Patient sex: M
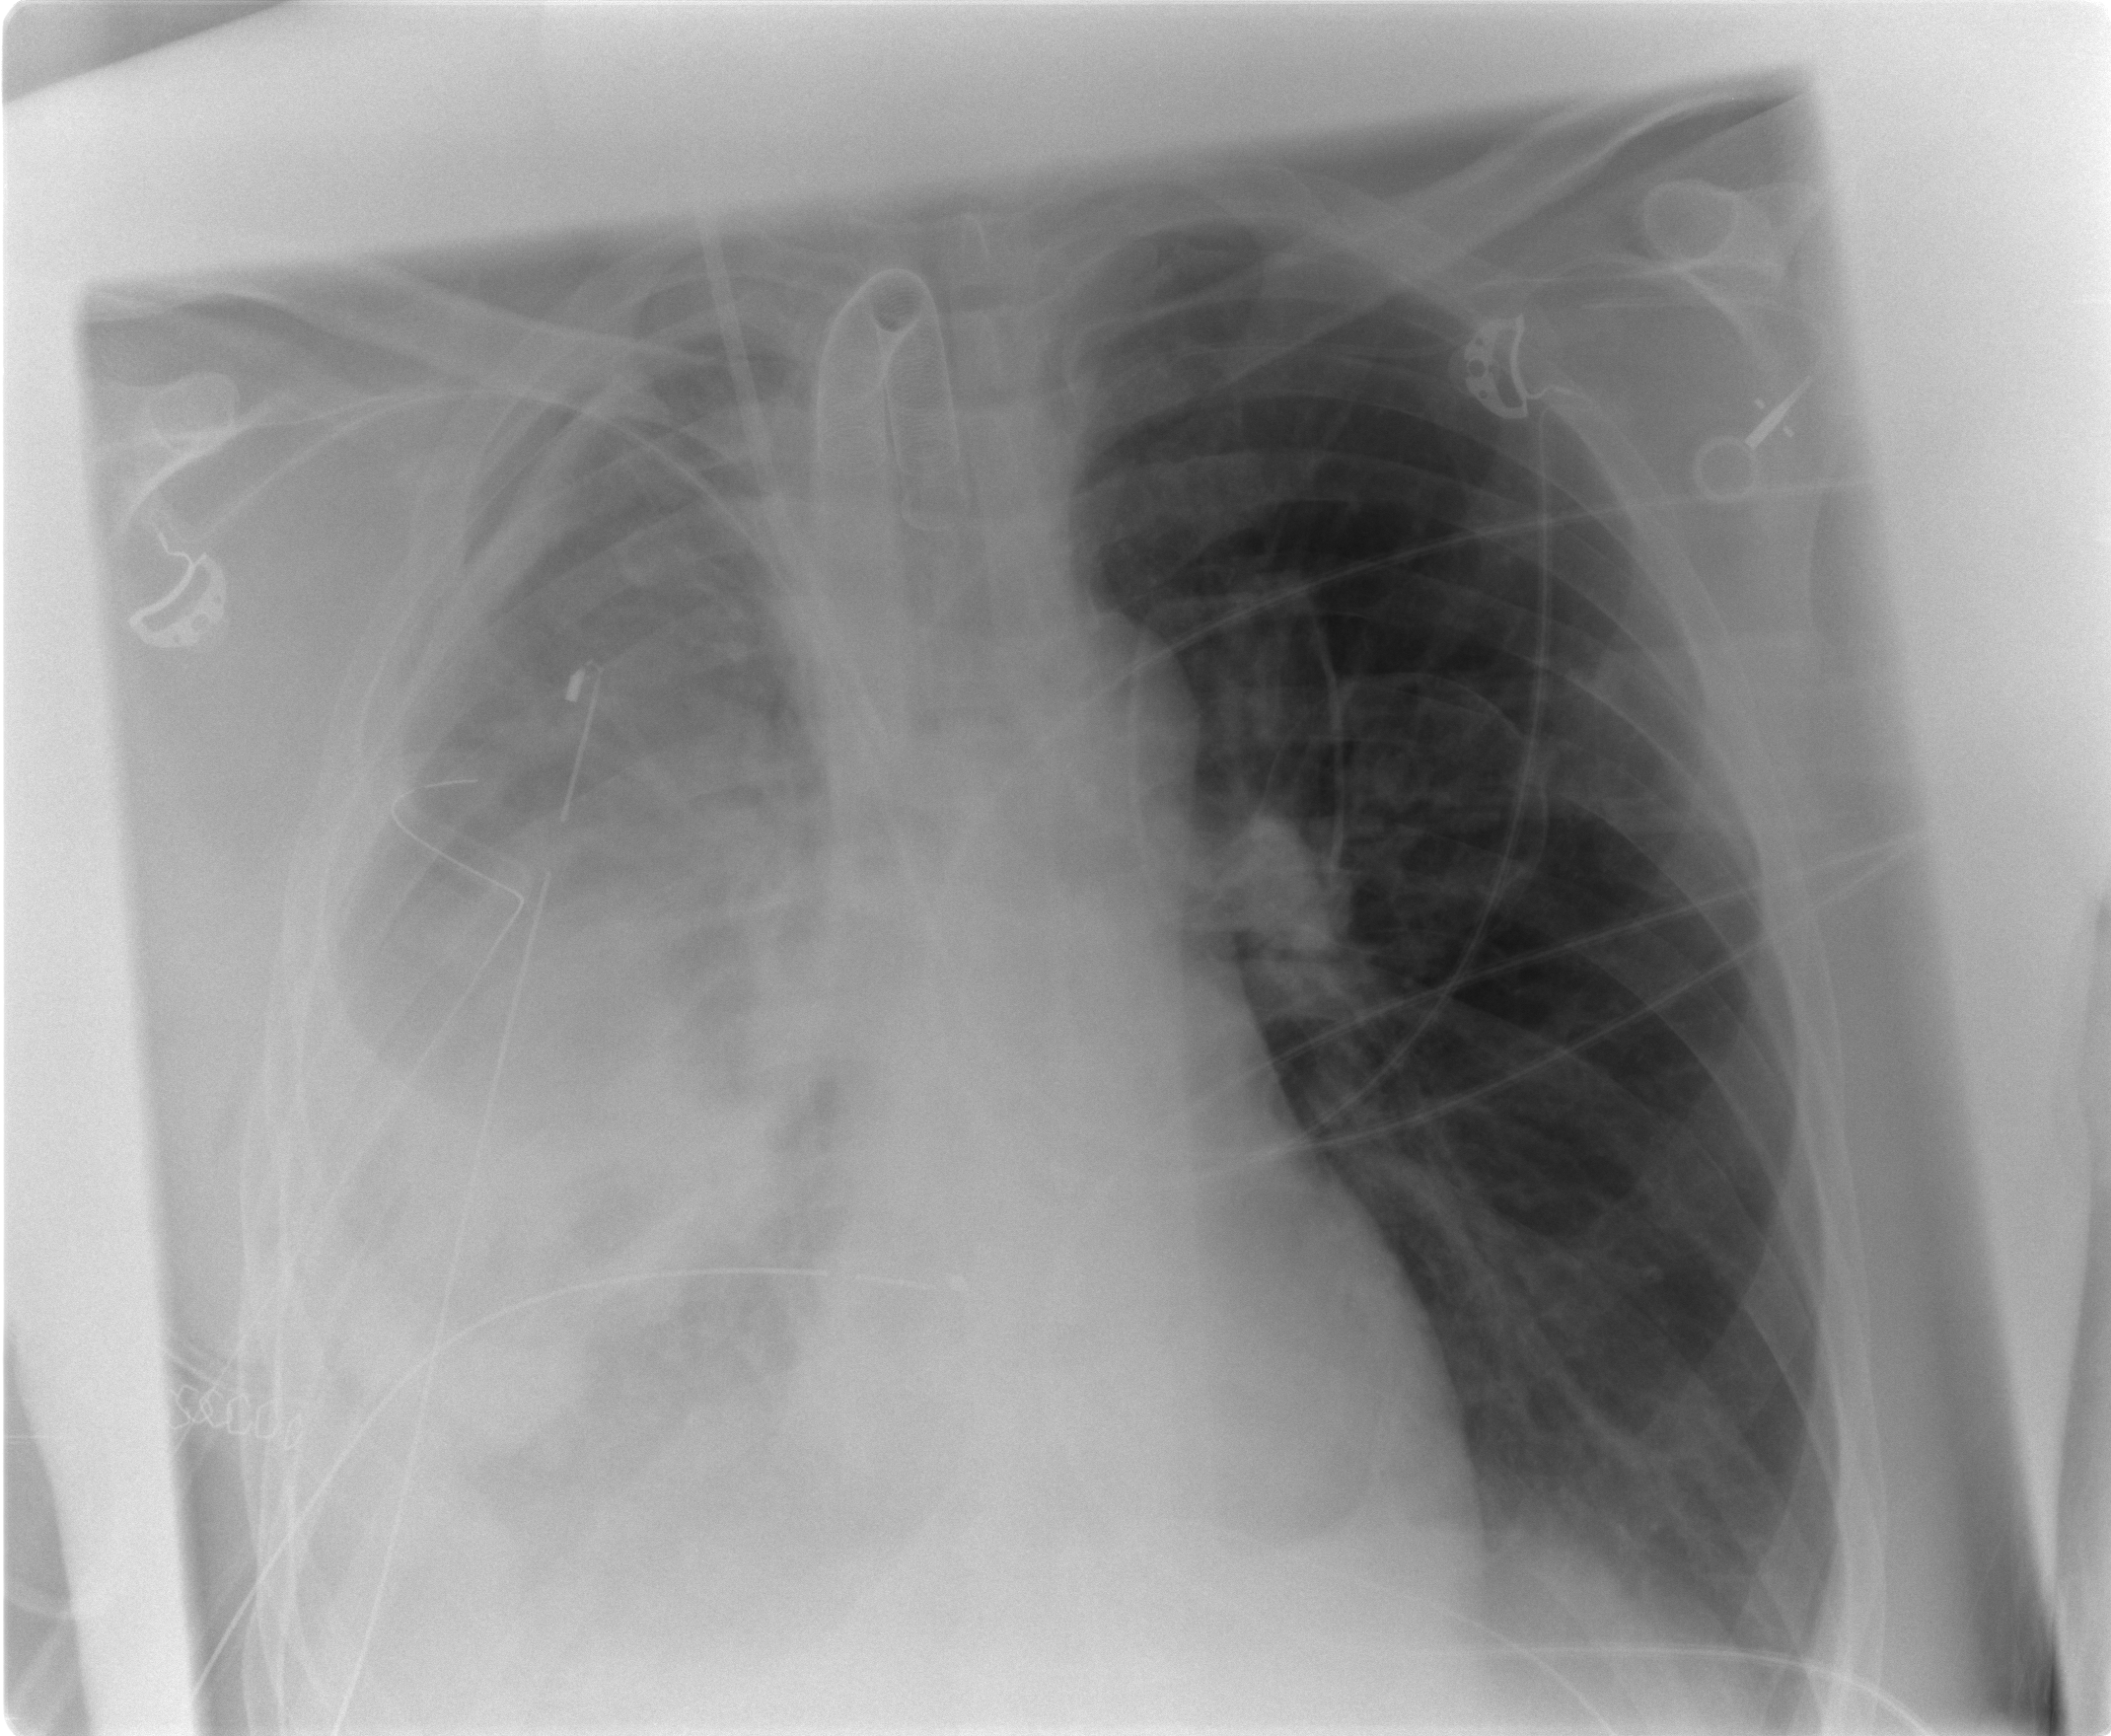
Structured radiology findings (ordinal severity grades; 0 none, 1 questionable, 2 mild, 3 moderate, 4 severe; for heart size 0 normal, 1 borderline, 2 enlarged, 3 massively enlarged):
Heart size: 0
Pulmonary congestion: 0
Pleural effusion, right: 3
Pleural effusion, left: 0
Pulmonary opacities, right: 4
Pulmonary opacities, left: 0
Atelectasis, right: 4
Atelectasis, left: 1